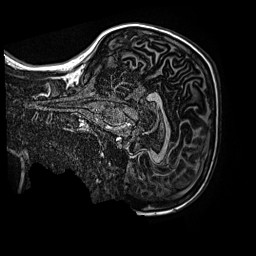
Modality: MP2RAGE
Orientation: sagittal
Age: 13
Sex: female
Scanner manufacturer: siemens
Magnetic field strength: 3 T
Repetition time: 4 s
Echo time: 0.00299 s